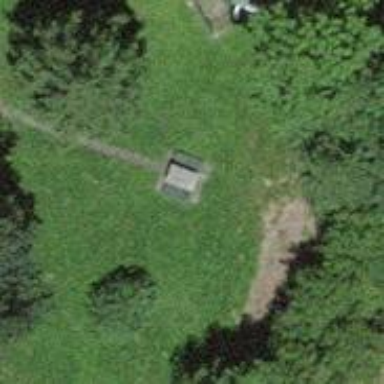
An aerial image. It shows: Picnic table located in leisure land area.